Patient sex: M
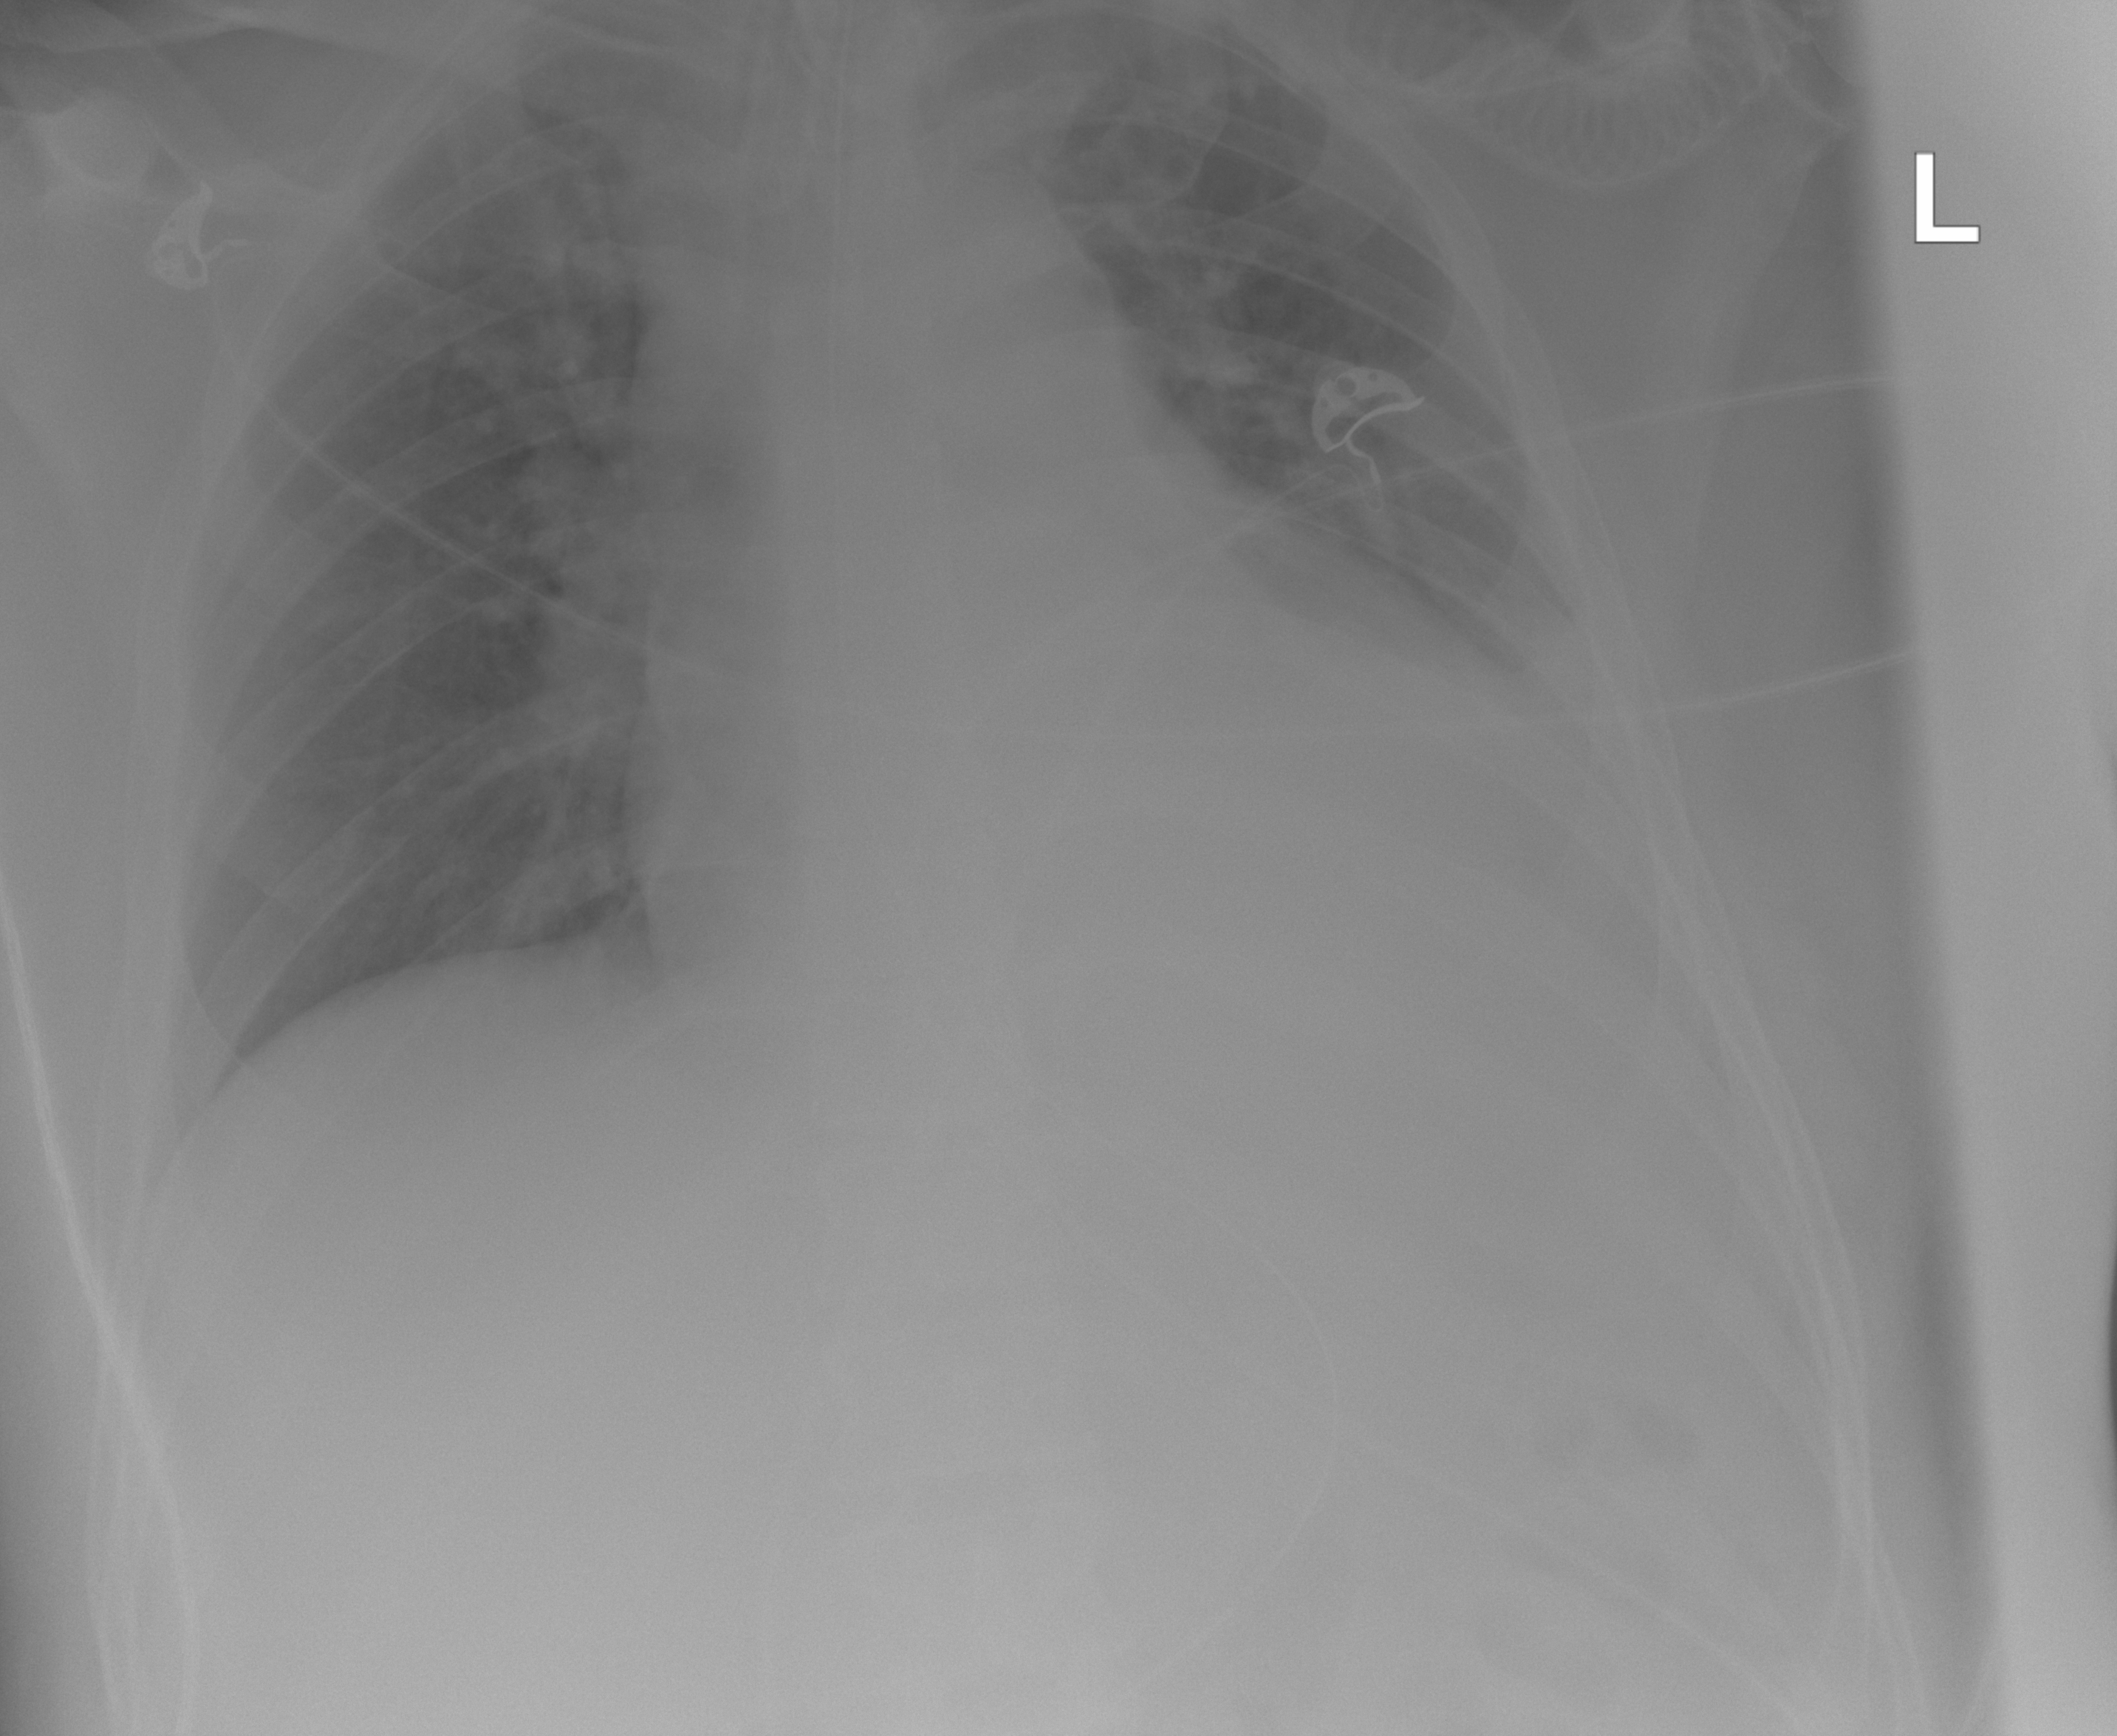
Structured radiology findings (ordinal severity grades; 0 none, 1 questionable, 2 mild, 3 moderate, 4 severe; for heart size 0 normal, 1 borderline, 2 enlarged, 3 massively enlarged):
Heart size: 2
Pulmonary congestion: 0
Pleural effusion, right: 0
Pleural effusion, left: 2
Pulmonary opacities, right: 0
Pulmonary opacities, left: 0
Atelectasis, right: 0
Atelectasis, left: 0